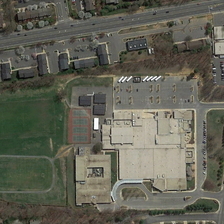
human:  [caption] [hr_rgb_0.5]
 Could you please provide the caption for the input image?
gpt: a playground with four tennis courts are in a school .

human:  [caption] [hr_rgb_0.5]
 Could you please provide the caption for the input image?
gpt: a playground with four tennis courts are in a school .

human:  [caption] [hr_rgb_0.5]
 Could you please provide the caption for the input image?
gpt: a playground with four tennis courts are in a school .

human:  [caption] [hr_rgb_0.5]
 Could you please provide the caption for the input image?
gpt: a playground with four tennis courts are in a school .

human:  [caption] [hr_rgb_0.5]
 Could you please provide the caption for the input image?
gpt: a playground with four tennis courts are in a school .